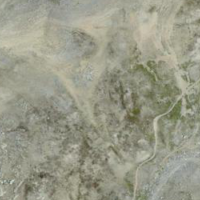
EUNIS habitat code: 31
Species observed at this site:
Primula glutinosa